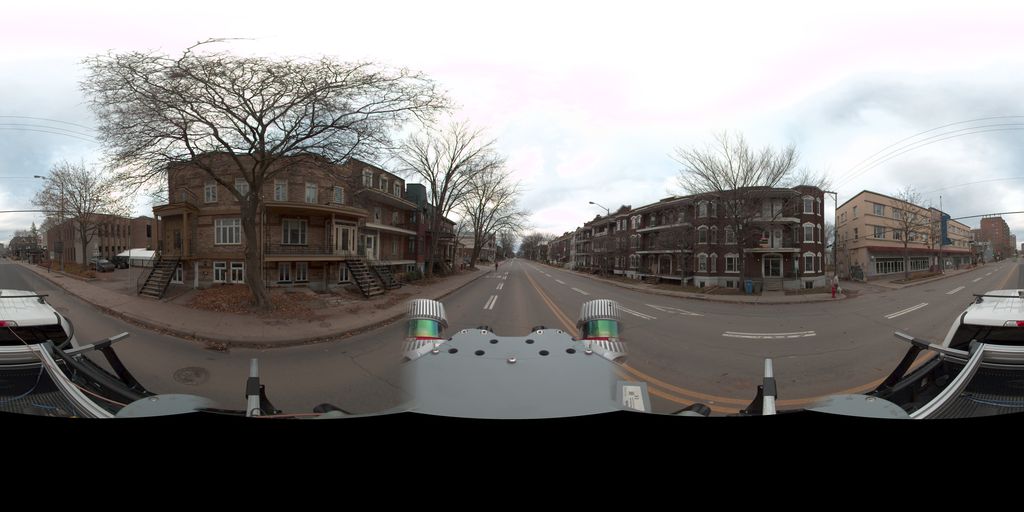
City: quebec_city